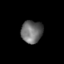
Tissue: skin
Cell type: Epithelial cells
Senescence score: 0.2741
Nuclear area (px): 468
Mean DAPI intensity: 108.821